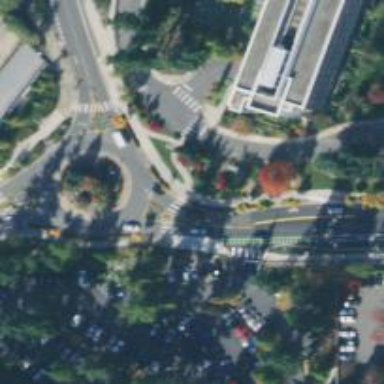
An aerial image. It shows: Marked road crossing with pedestrian island.